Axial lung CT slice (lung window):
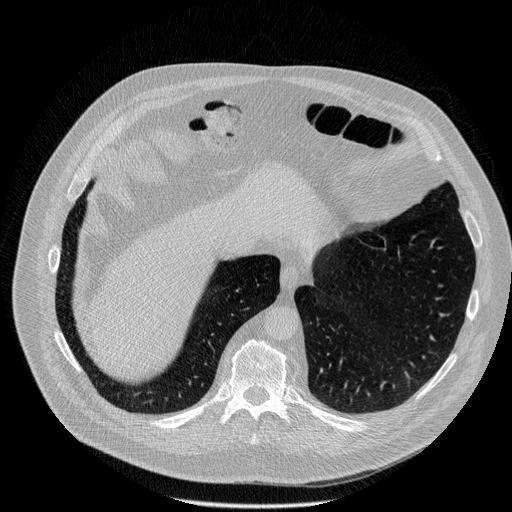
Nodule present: no